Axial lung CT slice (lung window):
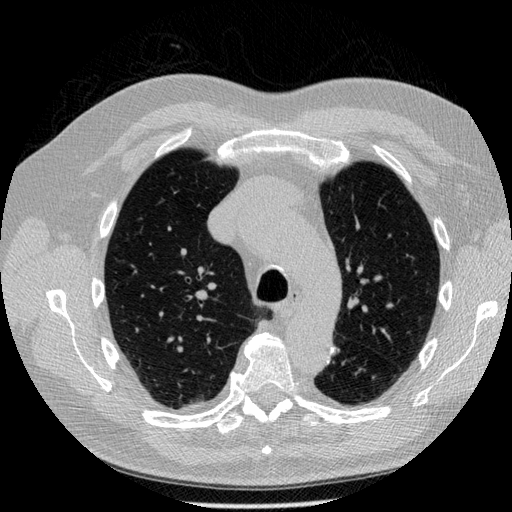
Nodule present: no